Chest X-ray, PA view. Patient: 55 years old, sex F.
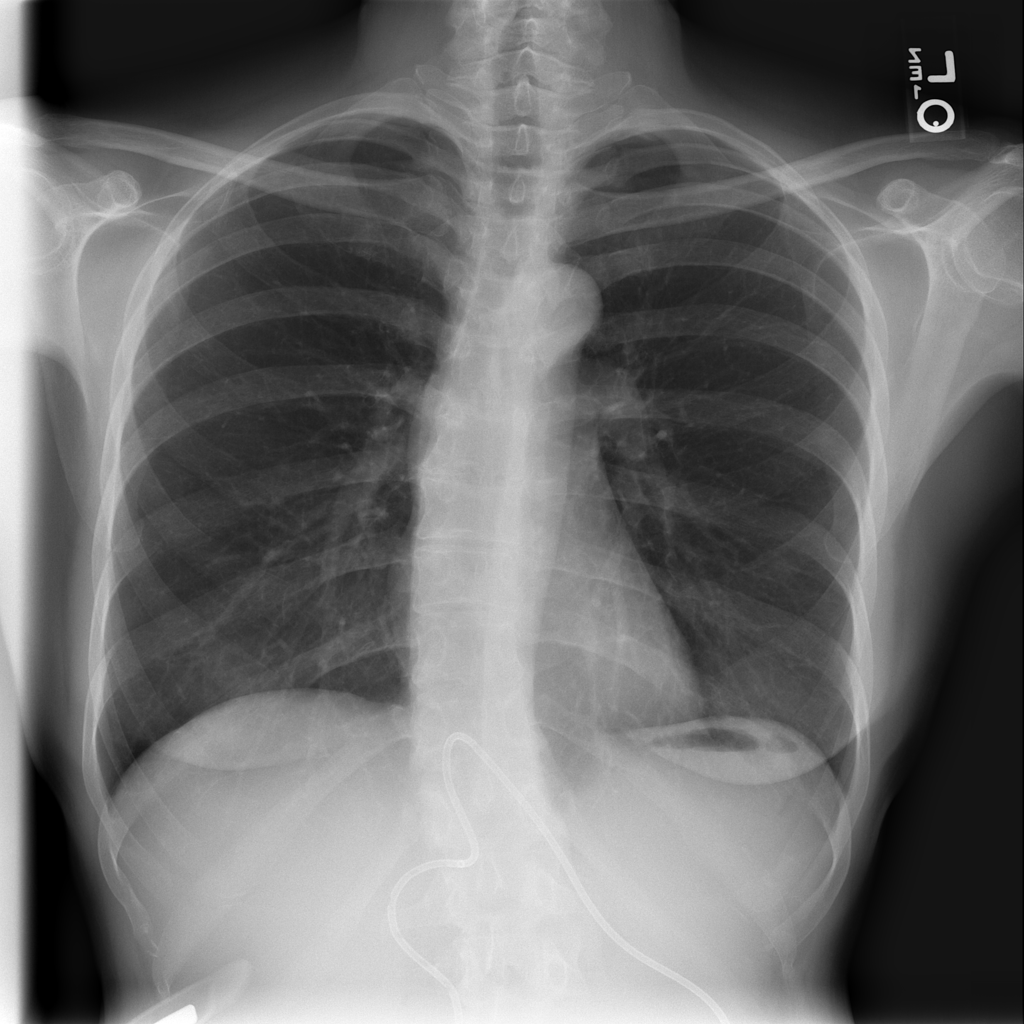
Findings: No Finding